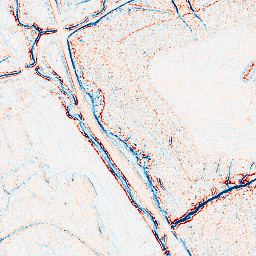
Category: edge_preserving
Decomposition family: bilateral
Decomposition parameters: d: 5
sigma_color: 150
sigma_space: 75
Upsampling method: bilinear
Upsampling parameters: scale: 4
Upsampling scale: 4